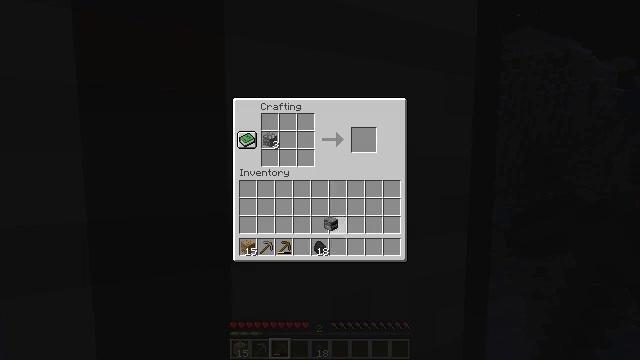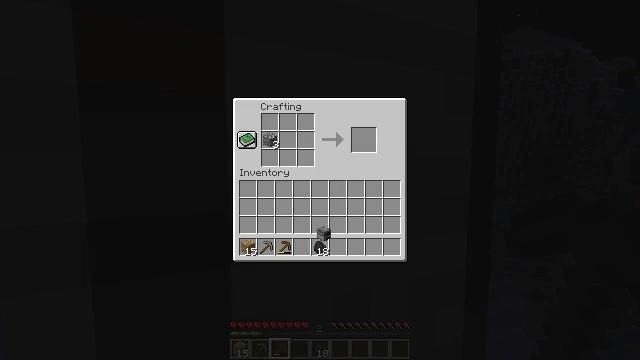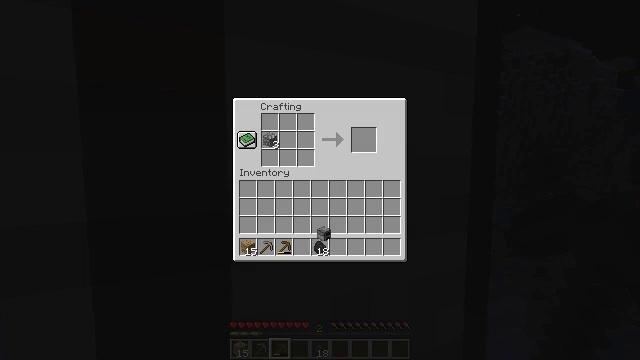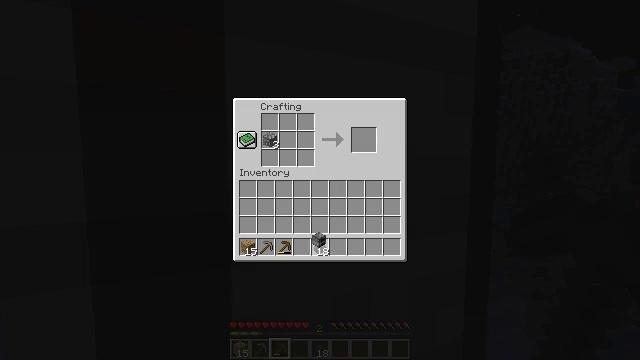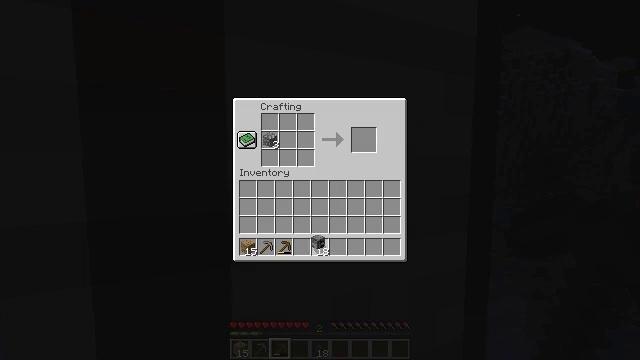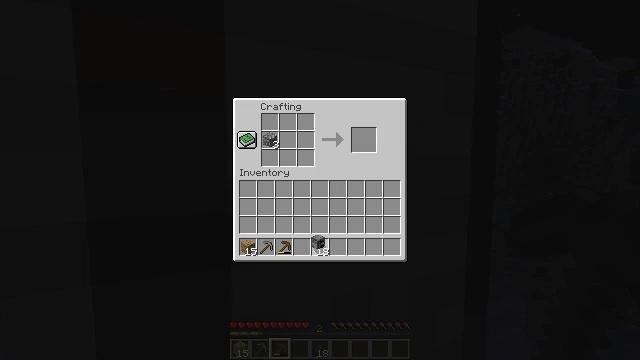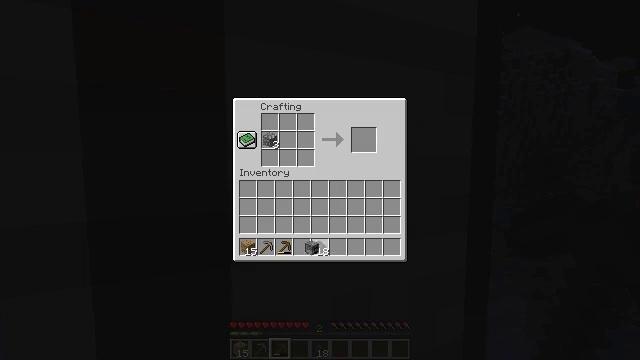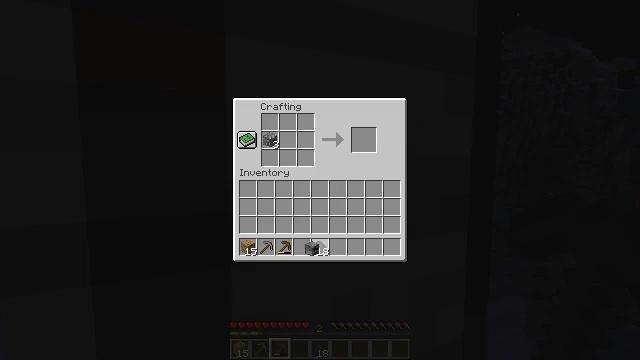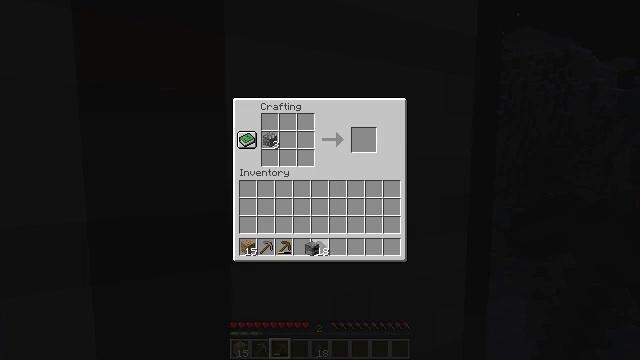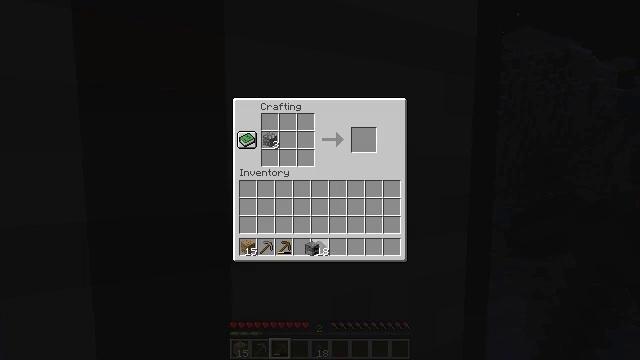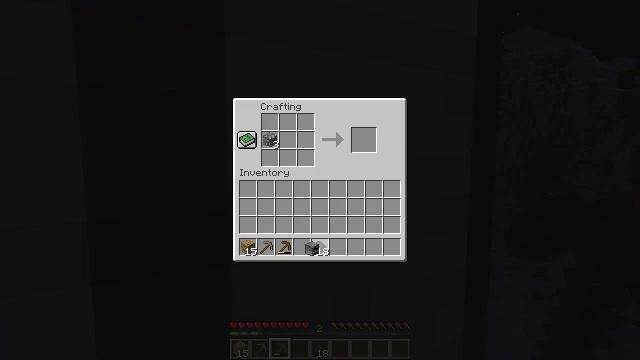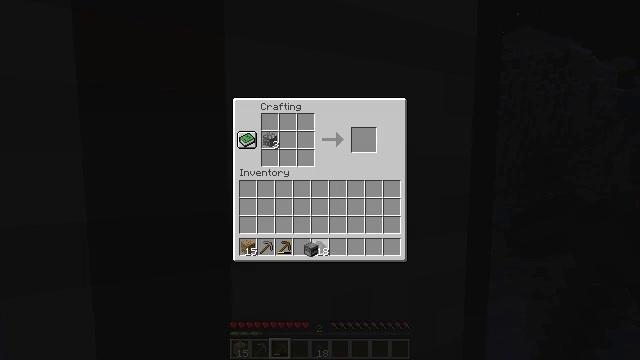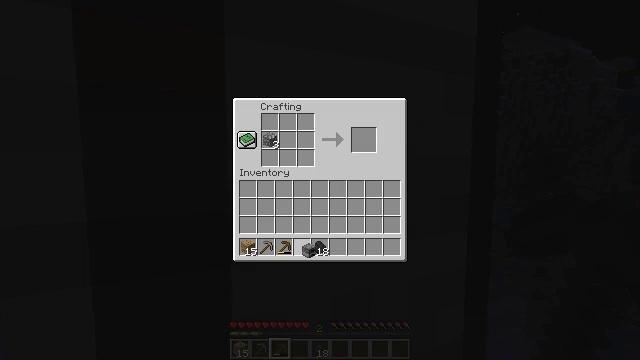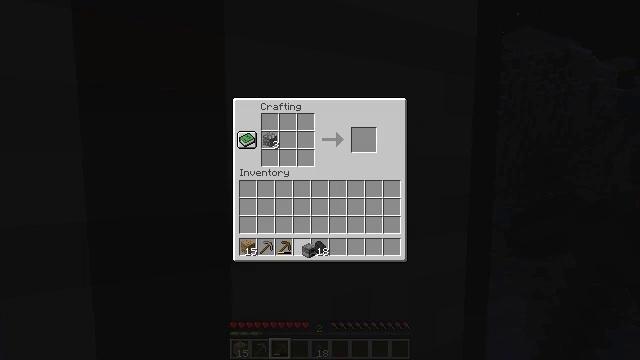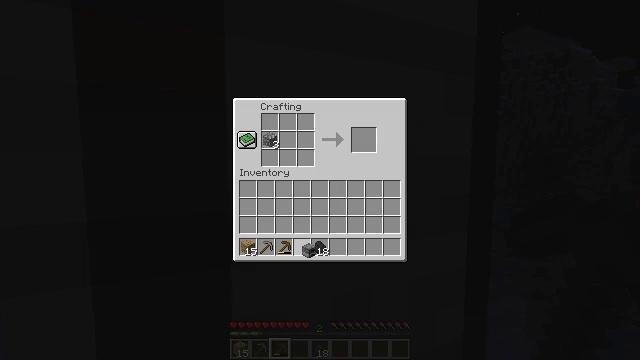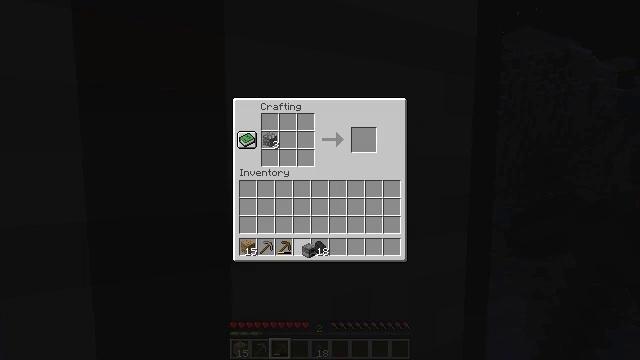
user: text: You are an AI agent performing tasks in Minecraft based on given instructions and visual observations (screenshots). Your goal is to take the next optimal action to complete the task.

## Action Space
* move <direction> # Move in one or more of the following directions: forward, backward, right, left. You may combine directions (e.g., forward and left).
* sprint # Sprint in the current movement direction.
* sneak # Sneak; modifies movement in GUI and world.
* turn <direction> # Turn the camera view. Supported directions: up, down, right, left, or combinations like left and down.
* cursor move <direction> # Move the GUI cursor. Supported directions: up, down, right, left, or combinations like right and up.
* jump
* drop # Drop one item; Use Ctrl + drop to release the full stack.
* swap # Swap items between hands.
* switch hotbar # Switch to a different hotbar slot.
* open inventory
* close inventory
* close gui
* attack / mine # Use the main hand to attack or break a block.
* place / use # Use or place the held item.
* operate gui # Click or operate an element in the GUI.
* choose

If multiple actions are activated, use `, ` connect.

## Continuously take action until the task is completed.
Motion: motion action
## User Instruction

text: Get the crafting table into the inventory.
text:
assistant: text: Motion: cursor move down, open gui
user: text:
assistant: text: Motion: no_op
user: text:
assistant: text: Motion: no_op
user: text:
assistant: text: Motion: no_op
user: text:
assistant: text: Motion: no_op
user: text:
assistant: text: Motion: no_op
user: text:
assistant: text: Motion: no_op
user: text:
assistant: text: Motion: no_op
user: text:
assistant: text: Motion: no_op
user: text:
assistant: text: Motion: no_op
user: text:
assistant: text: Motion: no_op
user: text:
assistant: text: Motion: no_op
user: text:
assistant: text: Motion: no_op
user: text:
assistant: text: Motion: no_op
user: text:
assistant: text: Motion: no_op
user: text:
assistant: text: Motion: no_op
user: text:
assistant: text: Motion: no_op
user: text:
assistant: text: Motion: no_op
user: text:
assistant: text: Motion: no_op
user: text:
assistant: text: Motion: operate gui
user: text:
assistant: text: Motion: operate gui
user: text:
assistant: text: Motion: operate gui
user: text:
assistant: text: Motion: no_op
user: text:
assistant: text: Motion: no_op
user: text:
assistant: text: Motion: no_op
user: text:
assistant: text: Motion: no_op
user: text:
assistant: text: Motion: no_op
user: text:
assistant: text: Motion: no_op
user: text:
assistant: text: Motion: no_op
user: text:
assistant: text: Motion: no_op